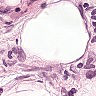
Metastatic tissue present: no